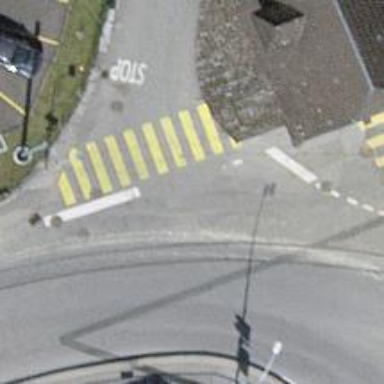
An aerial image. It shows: Zebra crossing on the road.